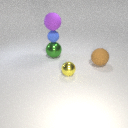
large purple rubber sphere above small blue rubber sphere